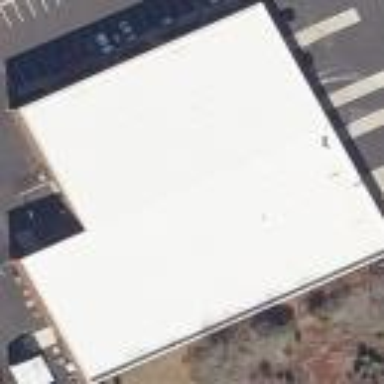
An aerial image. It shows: Building with grey roof and brown walls.